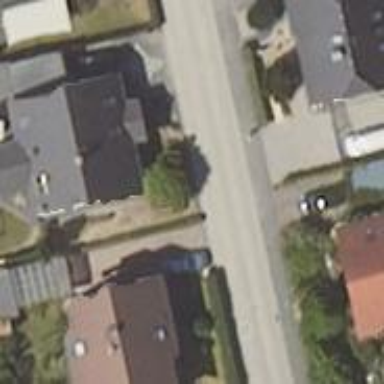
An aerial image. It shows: Residential road with sidewalk on the left side.